Question: I've recently started using visual studio code (VScode) and I got a issue with running code on the web browser.When I code jquery into the html file, every syntax is recognized by ide and seems good but those functions don't work on the pages in the browser.Also do I need any more extension for installing or not?

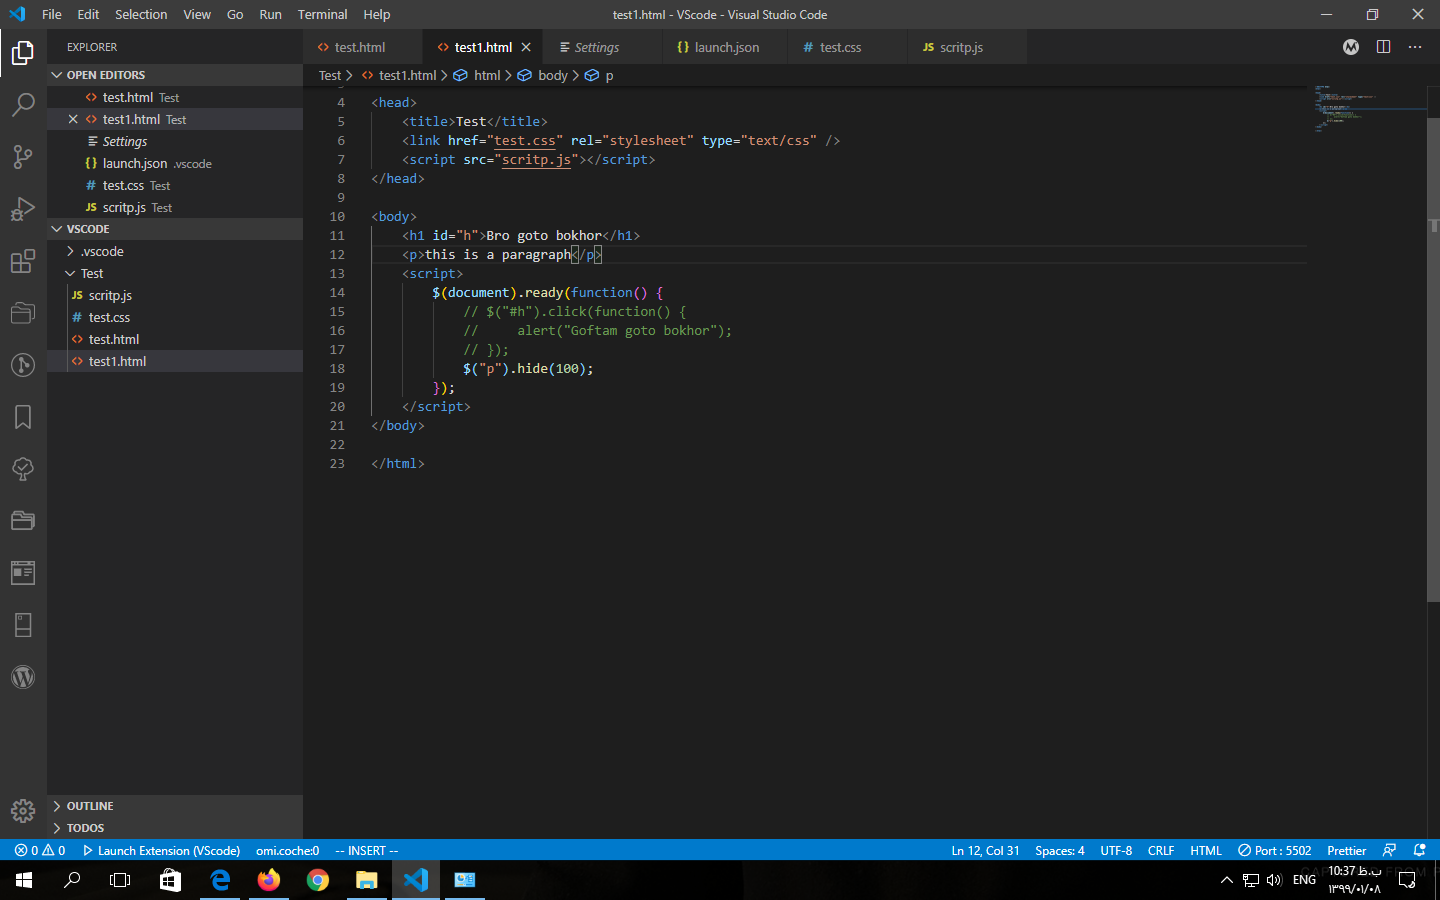
Answer: Please include 'jQuery' in your file.
'''
<script src="https://code.jquery.com/jquery-3.4.1.min.js" integrity="sha256-CSXorXvZcTkaix6Yvo6HppcZGetbYMGWSFlBw8HfCJo=" crossorigin="anonymous"></script>
'''
Works for me once I include this.